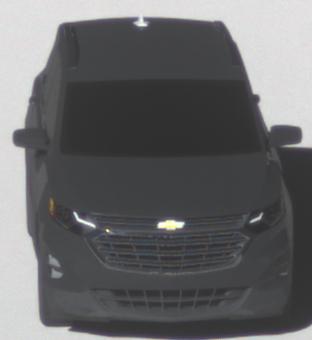
Make: Chevrolet
Model: Equinox
Detailed model: Gen. 2
Model produced from: 2015
Model produced until: 2017
Doors: 5
Color: black
Road condition: dry road
Daytime: morning or afternoon
Contrast: high contrast